Question: for homework of graph theory, I asked to calculate the (s) <URL> and timing slack of a project under the following format:
Entry:
The first line of input will be an integer C, which indicates the number of test cases (graphs modeling the activities of a project). The first line of each test case contains two integers N and M respectively, where N represents the number of nodes in the project and the amount M of activities. Then come m lines, each with 3 integers I, J and D, where I and J represent the start and end node of an activity.
The entry should be read from the file "entrada.in" which will be in the
program folder. Be considered a bonus if your program provides the opportunity to read
the file from any path through a graphical interface (ie, without
write the full path).
Output:
In the first line of each test case must display the following string "Case G: Duration Total P", where G represents the number of test case (starting at 1) and P the total project duration. Then X lines on which activities should be expressed for the (s) Critical (s) Route (s) of the project, following the same format as the input (except the integer that represents the duration), but additionally, the edges are be ordered (as the first priority should be taking home nodes from lower to higher and end nodes as the second lowest to highest). Then must follow "Y" lines, corresponding to noncritical activities, following the same order listed above. For each noncritical activity should show 4 integers, I, J, T and F, where T and F represent the total slack and free slack of each activity respectively. Additionally you must add an R at the end of the line if the activity is marked with a red flag. Should obviate the dummy activities are not part of the critical path for output.
After each test case should print a blank line.
The output should be written in the file "salida.out. "
Example:

I need to tell me some idea of how to do what I required, I am not asking for a solution just a little help (pseudocode for example), Thanks to all
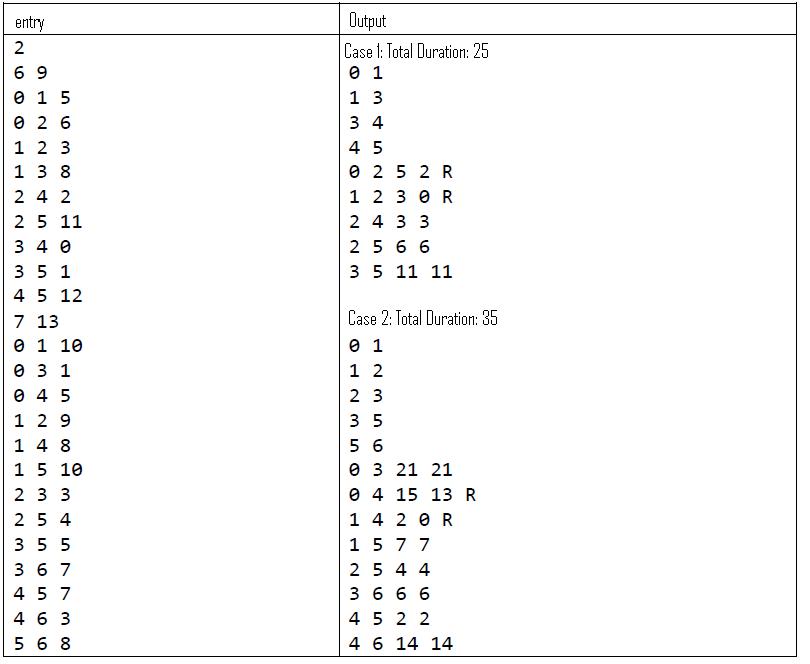
Answer: First of all, I'm assuming we have a directed acyclic graph (DAG).
1 - We need to find, for each vertex, the minimum possible starting time of each activity. This is like finding the longest path for each vertex in the graph. For general graphs this is NP-hard, but since the graph is a DAG, we may use a topological sort to do this in polynomial time.
2 - Compute the indegree of each vertex (that is, count the number of edges entering them). Since the graph is acyclic, there is at least one vertex that has indegree zero. Put all such vertices on a queue. Also, initialize an array of distances as 0.
Pseudo-code
'''
# Compute the indegree
for each vertex v from the graph:
for each neighbor u of v:
indegree[u] += 1
queue Q = empty queue
distance = array filled with zeroes
for each vertex v:
if indegree[v] = 0:
insert v on Q
'''
3 - Select the first vertex v from the queue. For each neighbor u of v, update distance[u] as distance[u] = max(distance[u], distances[v] + time(v, u)), where time(v, u) is the time necessary to perform task (u, v). Remove v from the graph. This can be done my decreasing the indegree of each of its neighbors. Enqueue any new vertex that now have 0 indegree. Repeat this procedure until all vertex are processed.
Pseudo-code
'''
while Q is not empty:
v = get front element from Q
for each neighbor u of v:
distance[u] = max(distance[u], distance[v] + time(v, u))
indegree[u] -= 1
if indegree[u] = 0:
insert u on Q
'''
4 - Now, select the vertex x with the largest distance. This is the minimum total project duration.
5 - We need to re-construct the critical path. A task (u, v) is on the critical path if has tight times, that is, distance[u] + time(u, v) = distance[v]. So, start with vertex x and search for a path to a starting vertex, with the following constraint: if you're in a vertex a, you can only go to vertex b, with there's an edge (b, a) such that distance[a] = distance[b] + time(b, a).
6 - For the edges that were not on the path, you need to find the total slack and the free slack. The free slack is easy: to not delay the following task, you need to compute the amount of time between the start of the next task and the end time of the current one. This can be found by the equation: distance[v] - (distance[u] + time(u, v)) for each (u, v).
7 - To find the total slack you'll need a new piece of information, that is the latest time a task may begin without delaying the whole project. This can be done by reverting the direction of the edges of your graph. Then, starting with vertex x, initialize an array late with the total project duration.
8 - Again, using the topological order, whenever you dequeue a vertex v, for all its neighbors u, you do late[u] = min(late[u], late[v] - time(v, u)). After reverting the directions bacj, it's easy to see that the total slack is given by late[v] - (late[u] + time(u, v)) for each edge (u, v).
9 - Finally, as far as I understood, you have to mark with an 'R' all edges that have total slack > free slack.